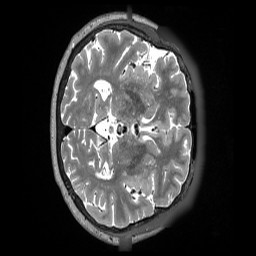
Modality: T2w
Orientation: axial
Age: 59
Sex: female